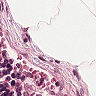
Metastatic tissue present: no